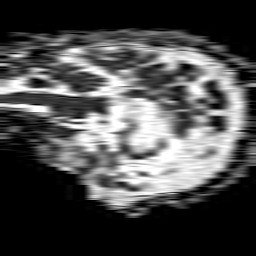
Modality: ADC
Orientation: sagittal
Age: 51
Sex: male
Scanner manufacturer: philips
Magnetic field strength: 1.5 T
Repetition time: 4.6 s
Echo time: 0.09059 s